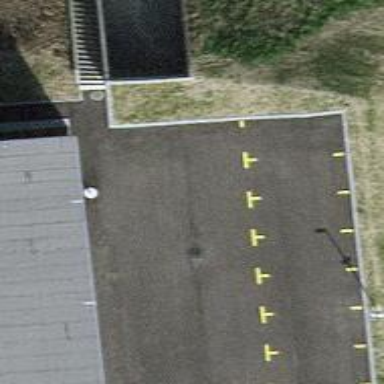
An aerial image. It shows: Road serving as parking aisle.